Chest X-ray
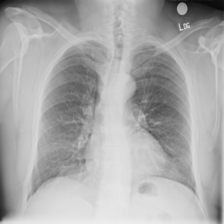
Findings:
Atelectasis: negative
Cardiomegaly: negative
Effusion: negative
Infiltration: negative
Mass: negative
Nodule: negative
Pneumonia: negative
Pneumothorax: negative
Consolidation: negative
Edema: negative
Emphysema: negative
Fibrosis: negative
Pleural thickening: negative
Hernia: negative